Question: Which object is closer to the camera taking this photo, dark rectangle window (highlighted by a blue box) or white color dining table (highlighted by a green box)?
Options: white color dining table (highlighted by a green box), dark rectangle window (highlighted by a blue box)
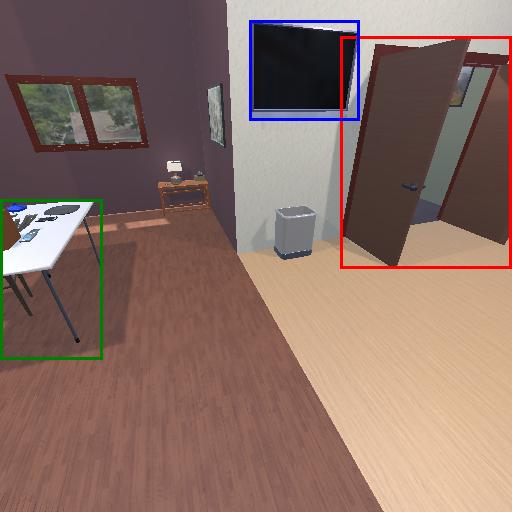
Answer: white color dining table (highlighted by a green box)